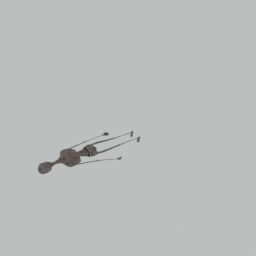
Label: people